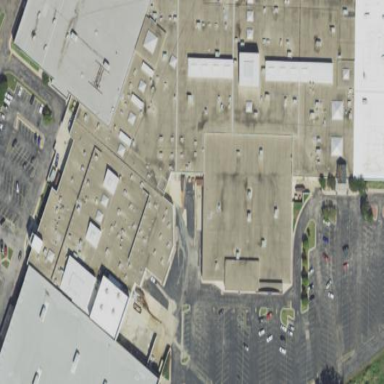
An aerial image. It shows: Retail building which is mall.